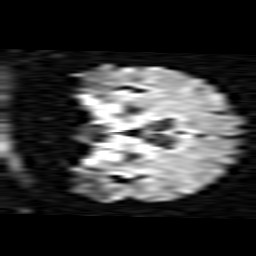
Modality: TRACE
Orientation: coronal
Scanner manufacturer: siemens
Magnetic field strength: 1.5 T
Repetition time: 8.1 s
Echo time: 0.119 s